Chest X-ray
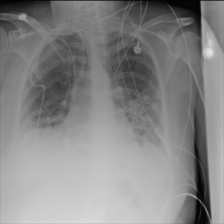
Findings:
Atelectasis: positive
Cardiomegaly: negative
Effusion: negative
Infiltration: positive
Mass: negative
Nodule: negative
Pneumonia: negative
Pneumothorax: negative
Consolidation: positive
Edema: negative
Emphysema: negative
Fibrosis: negative
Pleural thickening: negative
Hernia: negative